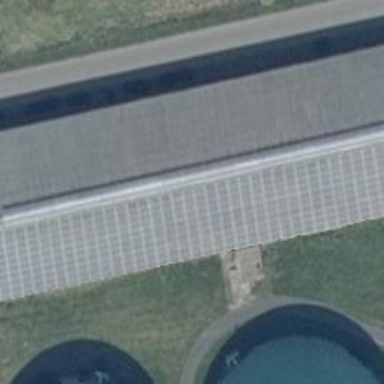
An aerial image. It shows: Solar-powered generator using photovoltaic technology. This small installation generates electricity through solar photovoltaic panels.